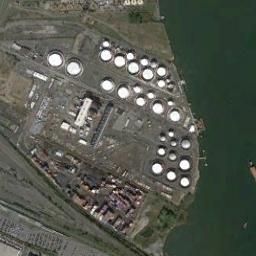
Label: storage_tank